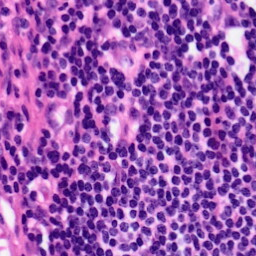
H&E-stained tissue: Pancreatic